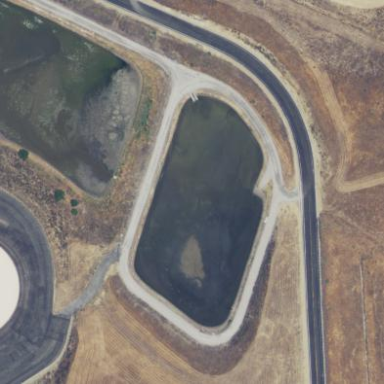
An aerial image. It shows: Pond serving as water storage reservoir.